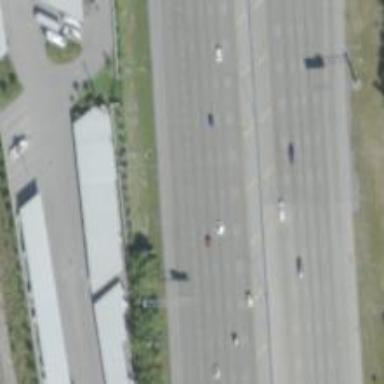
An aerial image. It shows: Asphalt motorway.